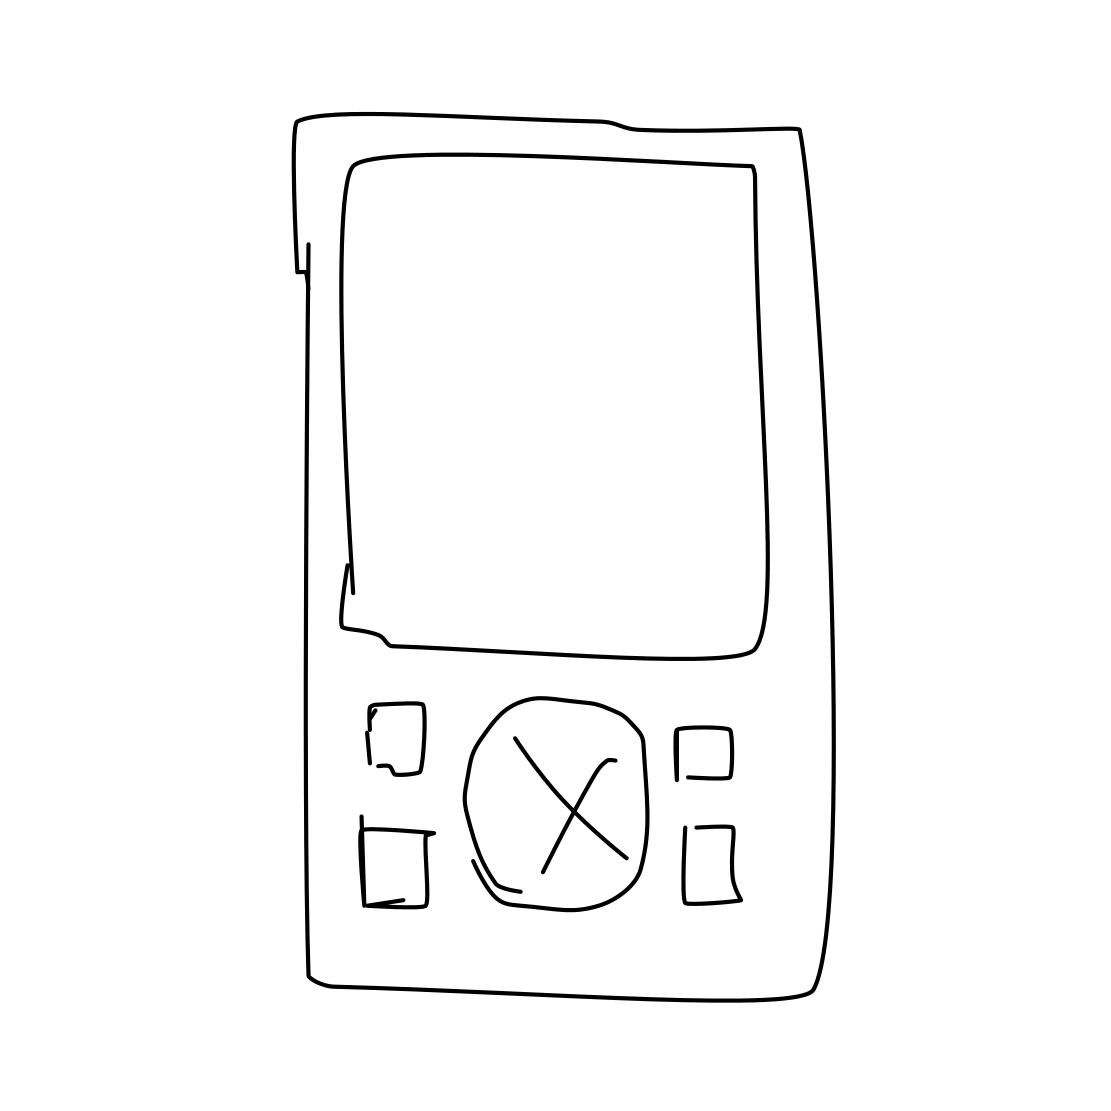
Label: ipod